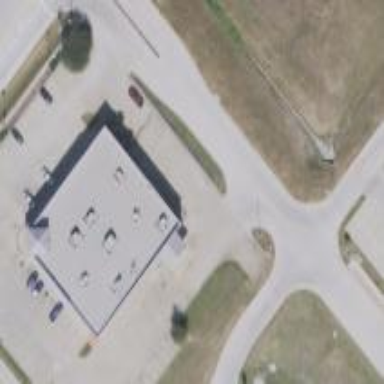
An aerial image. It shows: Building that is pharmacy providing healthcare services.